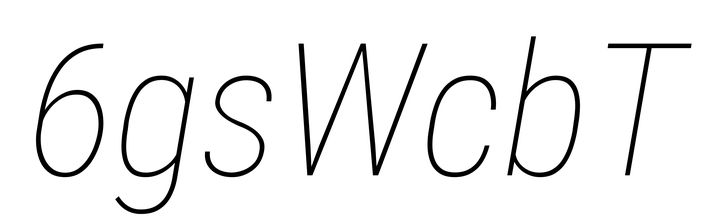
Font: Roboto-Italic_Condensed_Thin_Italic